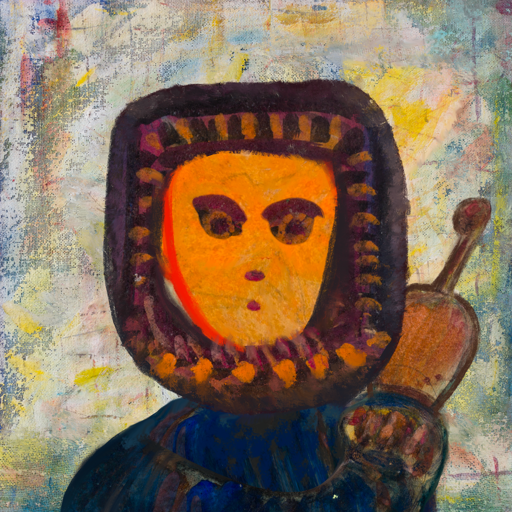
Background: Irani, Head And Neck Front: Sisters, Face Front: Doll, Bust: Pipe, Hair Front: Doll, Head Accessory: Blank, Second Necklace: Blank, Necklace: Blank, Baby: Blank